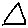
Label: triangle